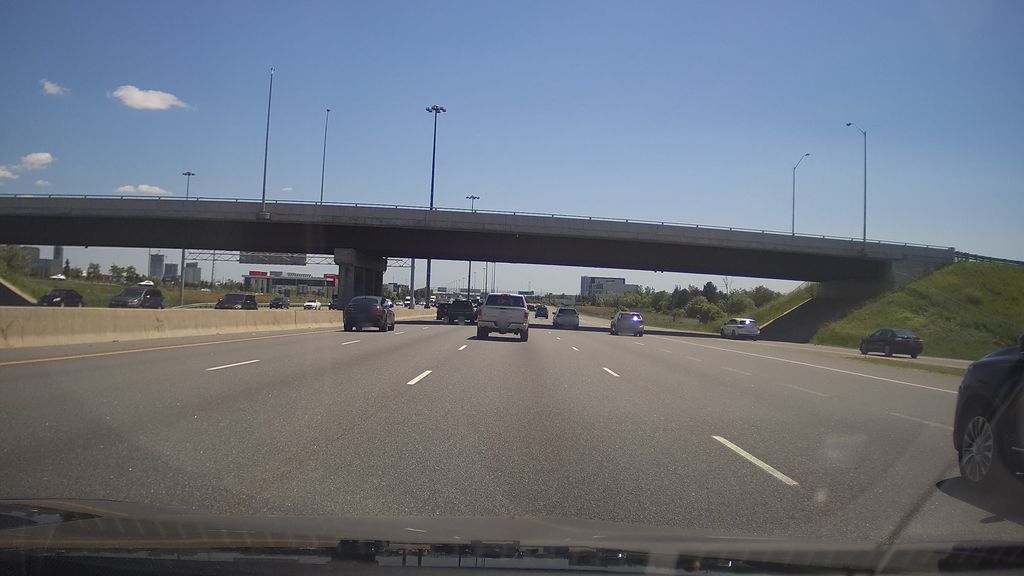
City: toronto